Here is a 2-D grayscale rendering of raw bearing vibration samples (signal-to-image). Determine the bearing's health state. Answer with exactly one of: normal, inner_race, outer_race, ball.
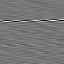
Answer: inner_race